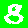
Digit: 8